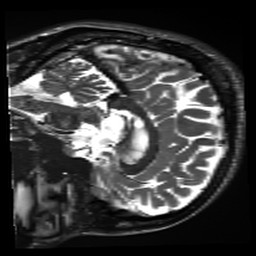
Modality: inplaneT2
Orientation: sagittal
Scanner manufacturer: siemens
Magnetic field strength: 3 T
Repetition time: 11 s
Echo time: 0.059 s